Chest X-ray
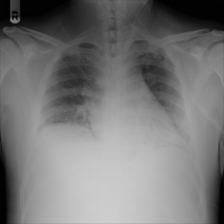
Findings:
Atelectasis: negative
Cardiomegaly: negative
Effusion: negative
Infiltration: negative
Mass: negative
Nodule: negative
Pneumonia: negative
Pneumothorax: negative
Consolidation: negative
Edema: negative
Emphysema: negative
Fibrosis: negative
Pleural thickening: negative
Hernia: negative